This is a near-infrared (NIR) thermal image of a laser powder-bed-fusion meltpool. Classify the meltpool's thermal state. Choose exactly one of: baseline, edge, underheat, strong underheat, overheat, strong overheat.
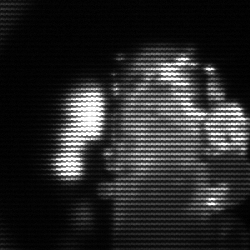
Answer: strong underheat